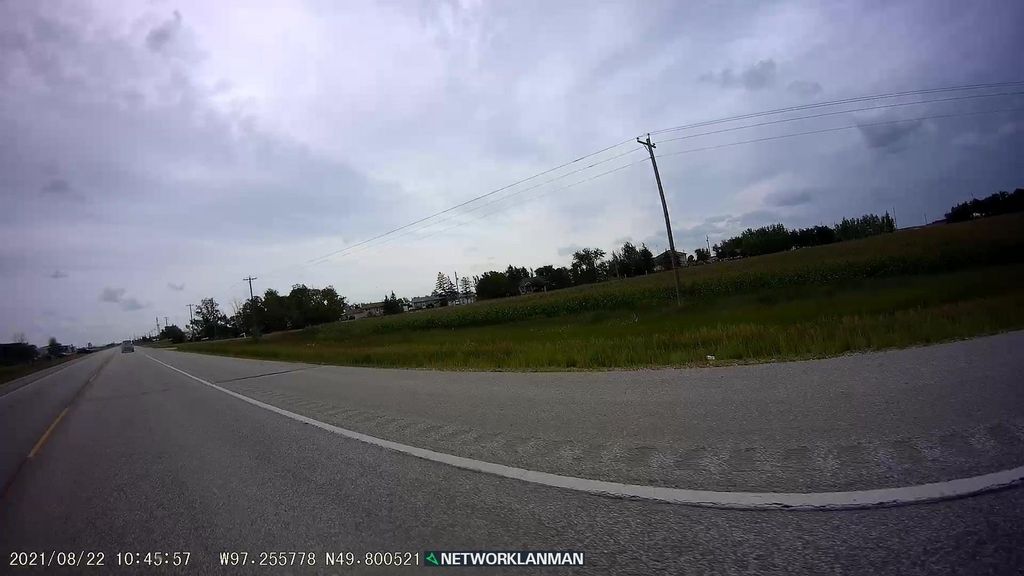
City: winnipeg